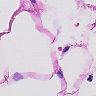
Metastatic tissue present: no